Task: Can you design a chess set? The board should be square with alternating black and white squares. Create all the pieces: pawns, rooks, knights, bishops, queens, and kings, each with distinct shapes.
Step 5357:
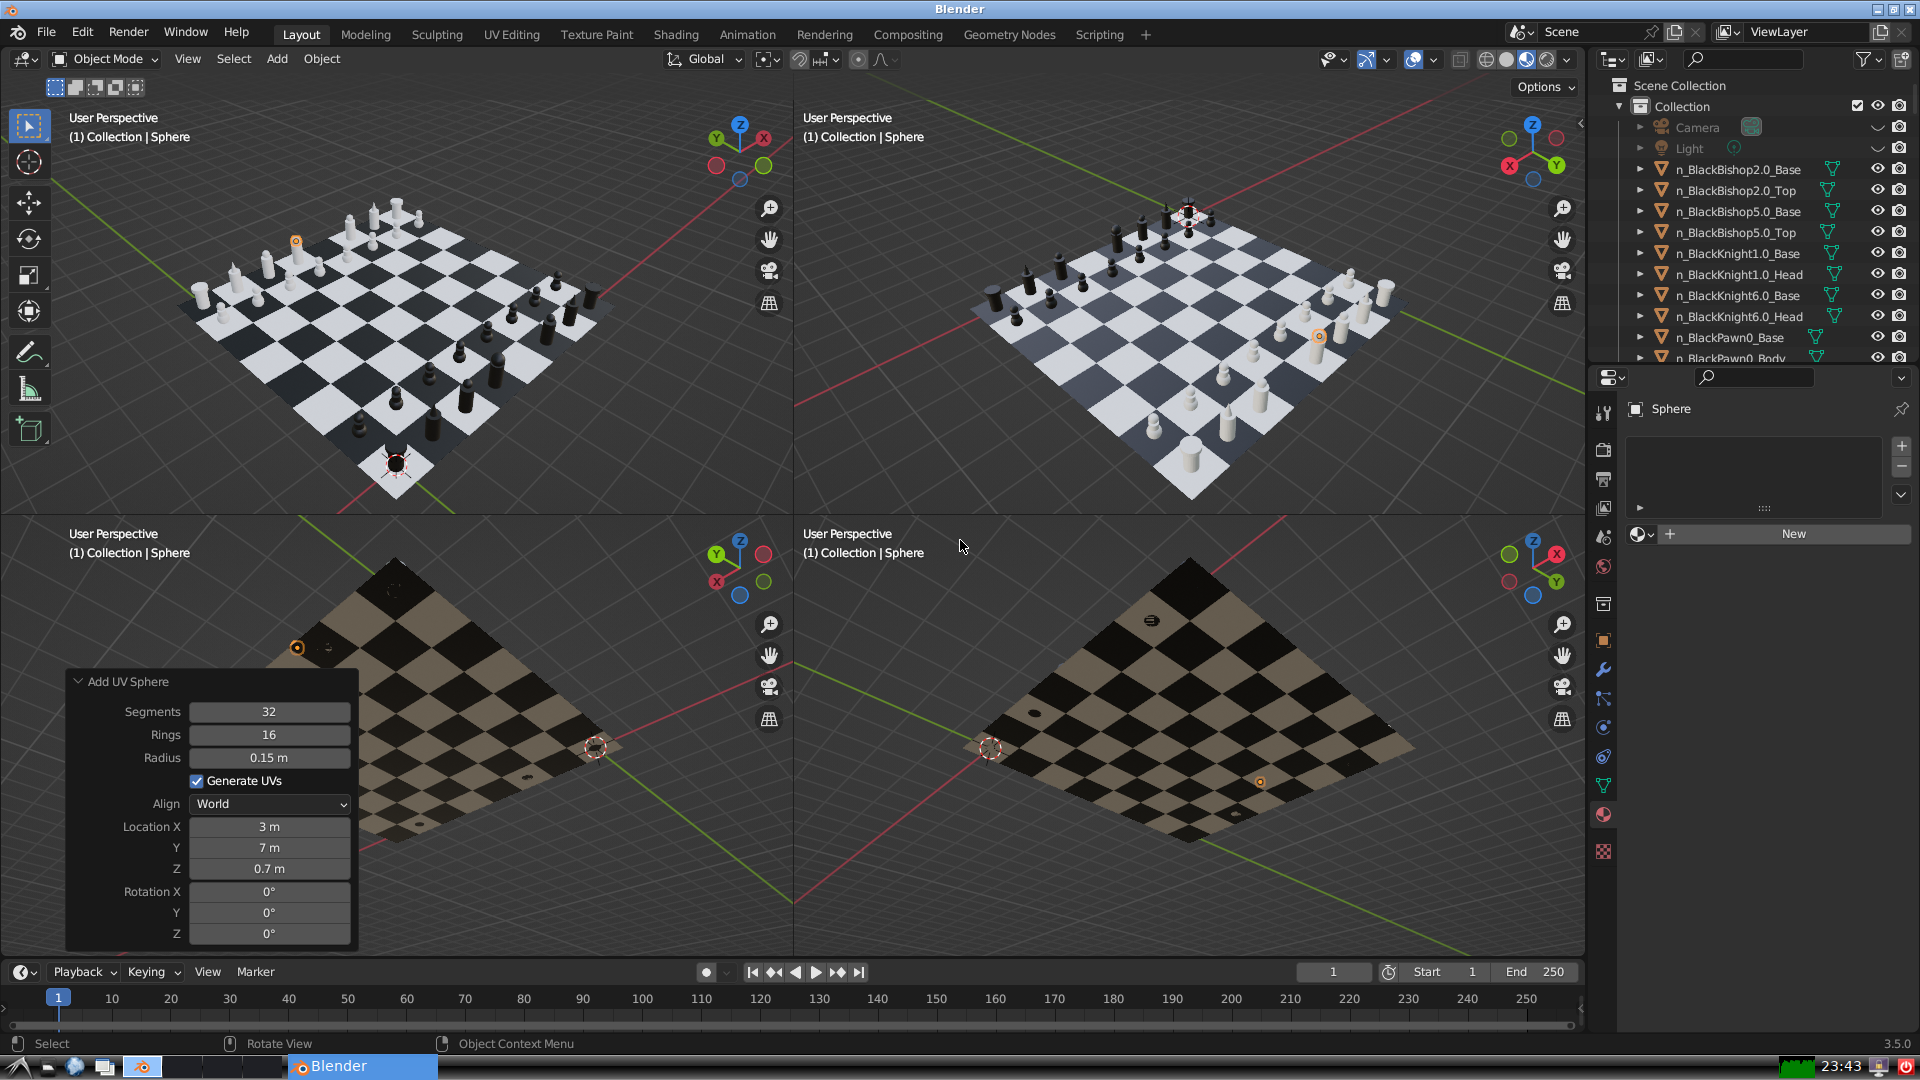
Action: {"mouse_move": [1608, 631]}